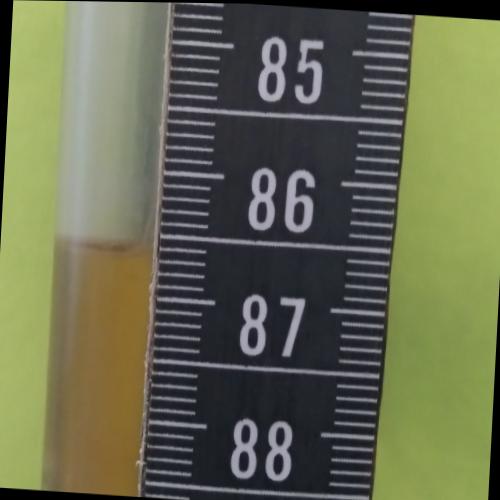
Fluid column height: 86.6 cm